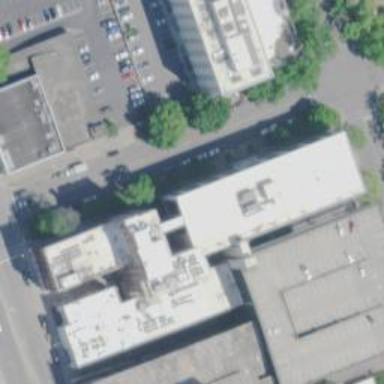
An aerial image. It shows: Multi-storey parking building with paved surface.